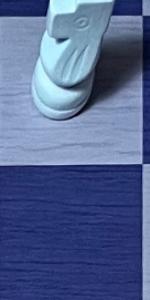
Label: Empty